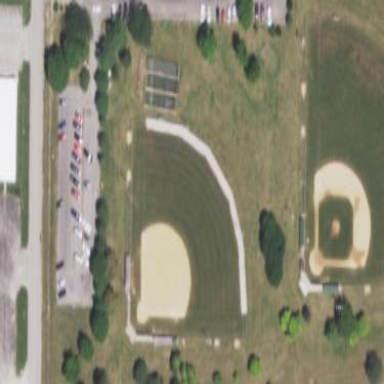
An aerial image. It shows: Baseball pitch for leisure land.